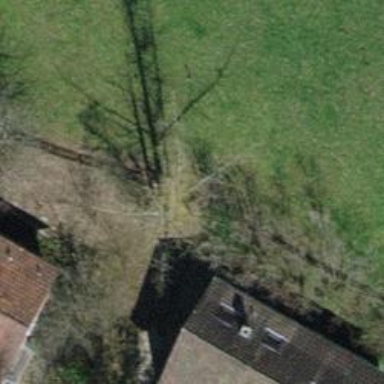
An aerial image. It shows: Beautiful tree in nature.